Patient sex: F
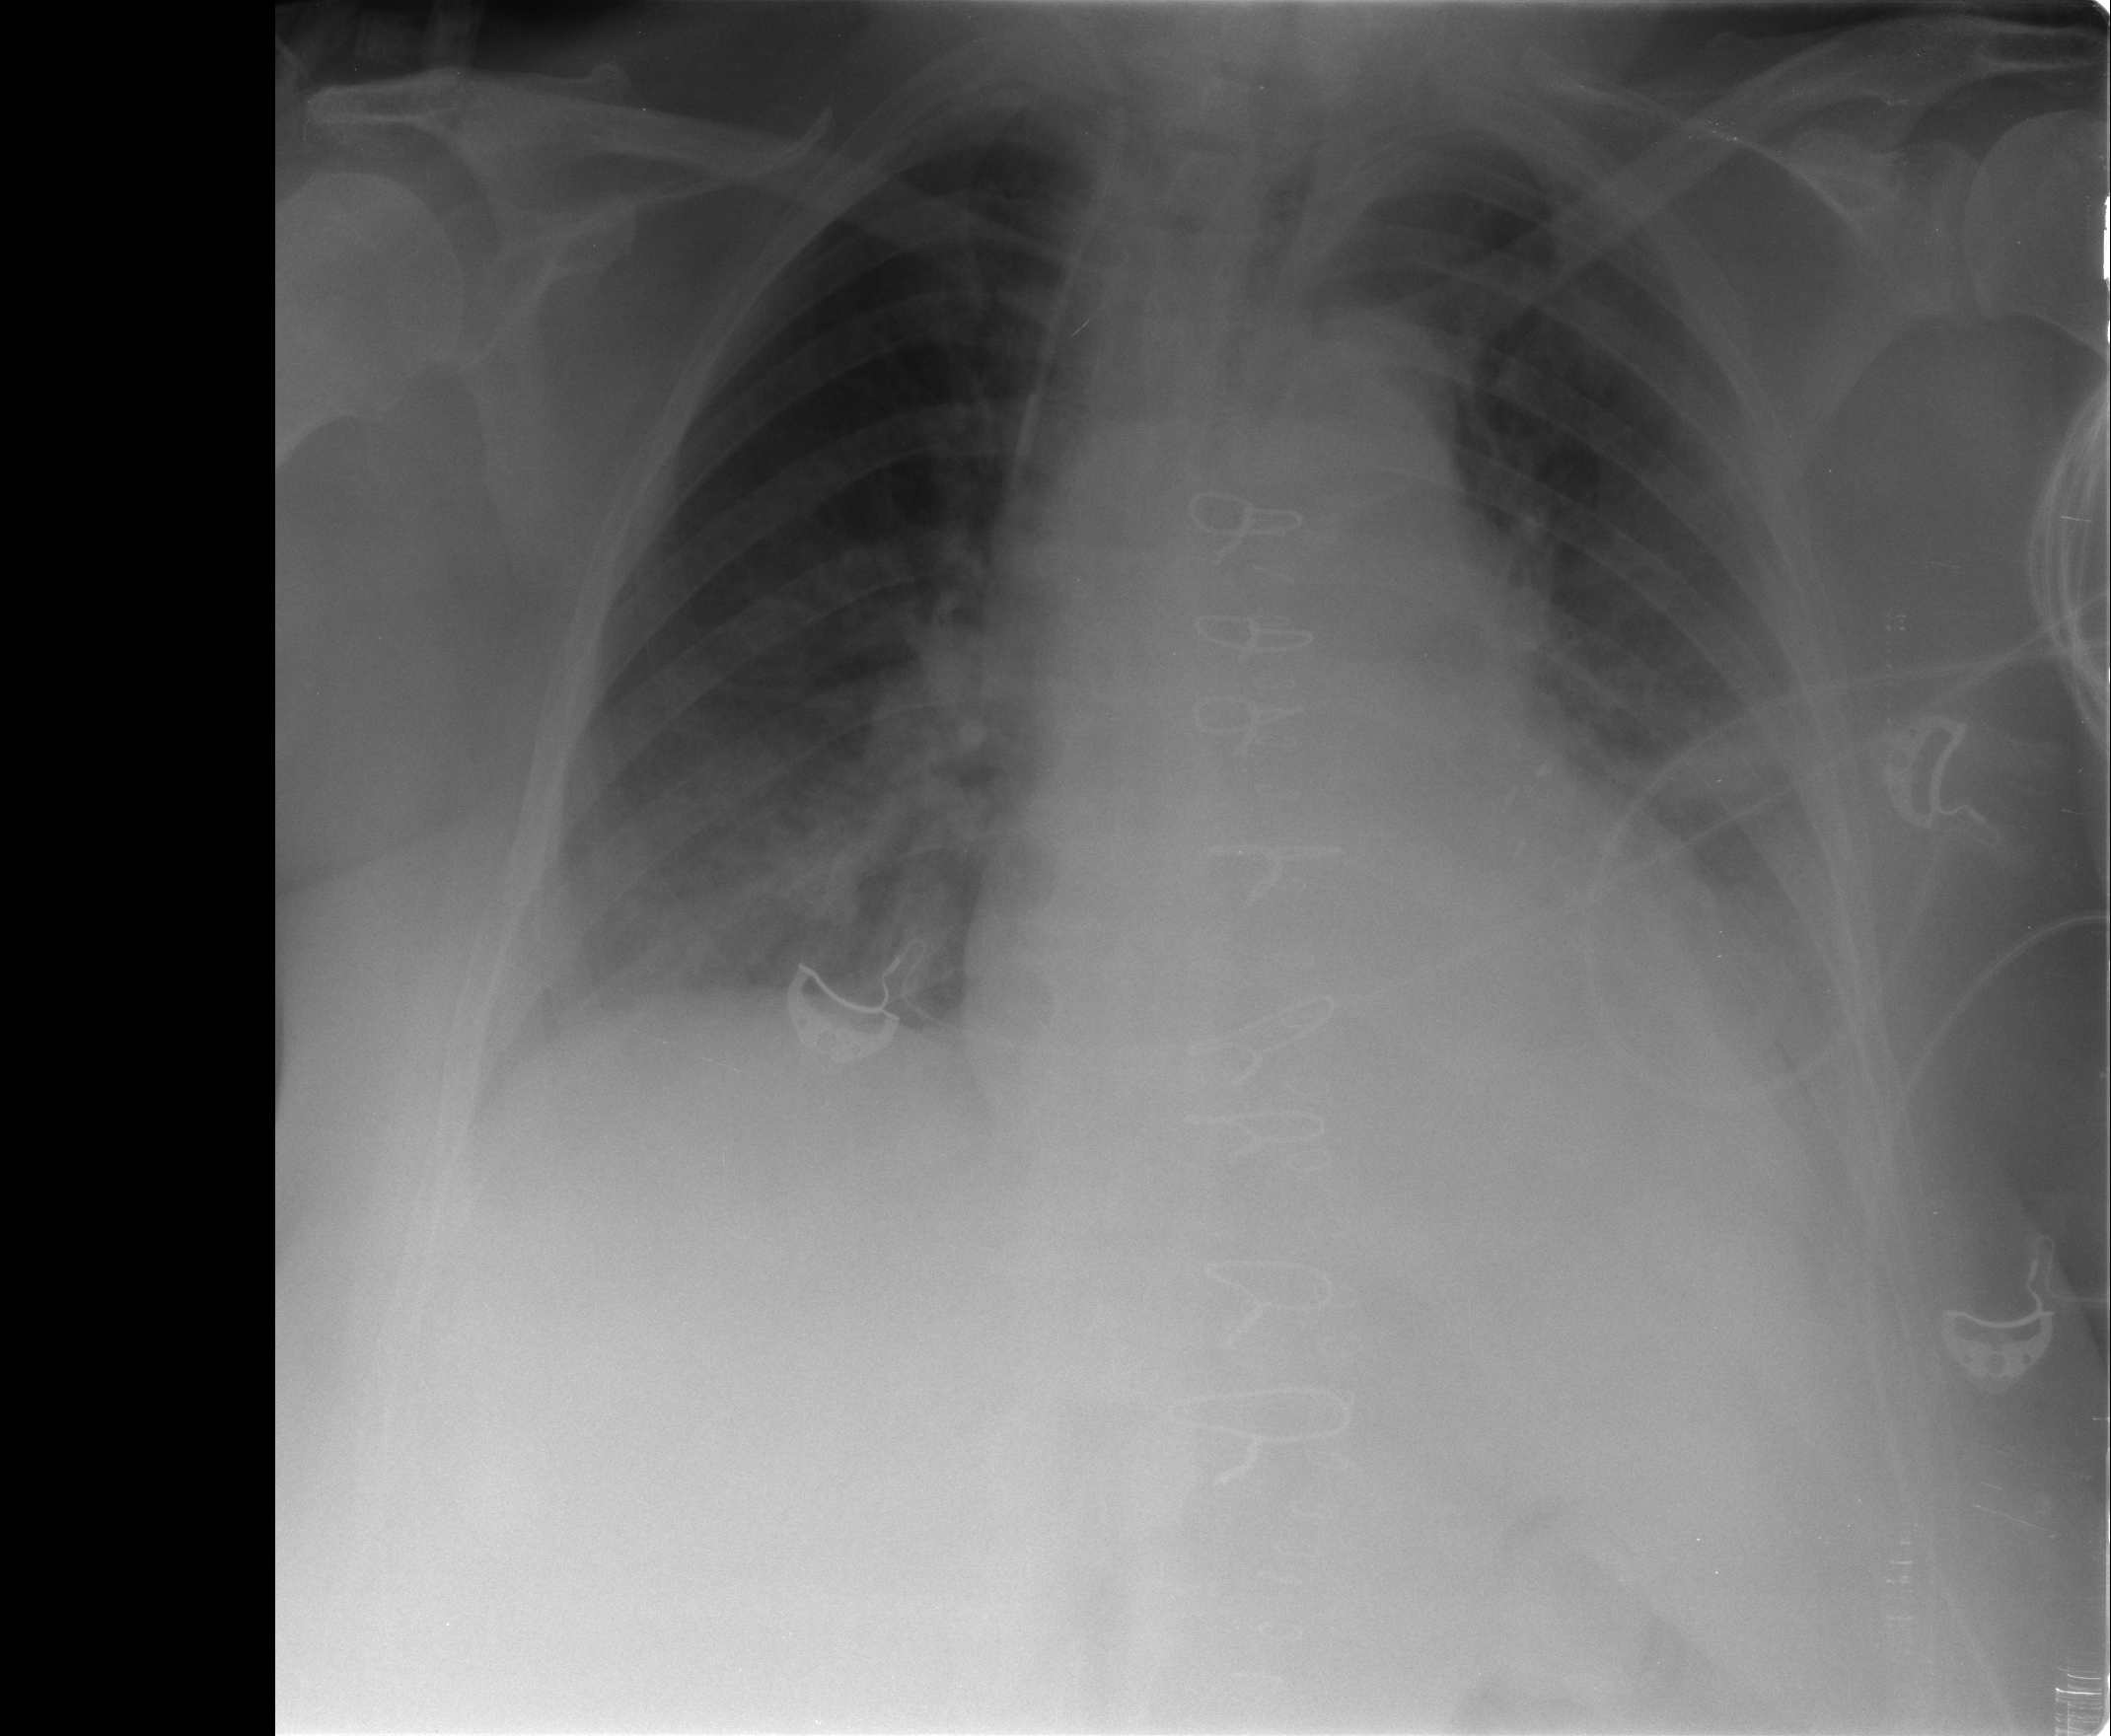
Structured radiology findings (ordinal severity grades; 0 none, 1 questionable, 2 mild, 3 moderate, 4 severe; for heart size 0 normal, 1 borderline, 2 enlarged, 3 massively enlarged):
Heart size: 2
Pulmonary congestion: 2
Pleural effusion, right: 0
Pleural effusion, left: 2
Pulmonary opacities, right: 0
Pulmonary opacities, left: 2
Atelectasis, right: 2
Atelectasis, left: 2